Field crop: maize
Growth stage: 2
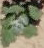
Species: chenopodium